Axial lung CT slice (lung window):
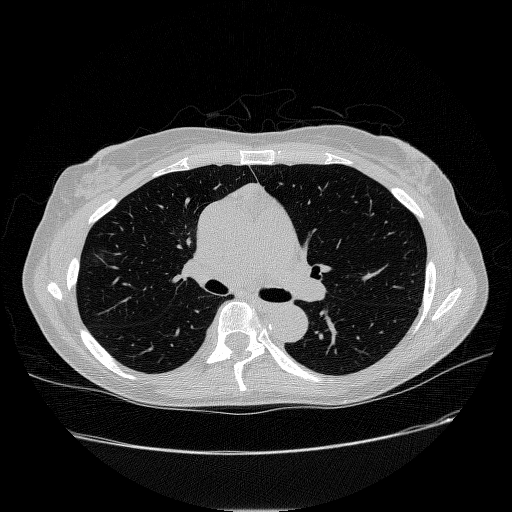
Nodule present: yes
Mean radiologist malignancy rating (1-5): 4